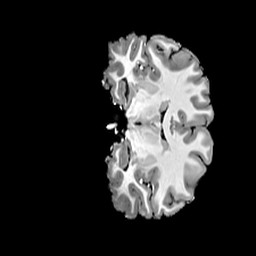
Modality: T1w
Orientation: coronal
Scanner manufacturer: siemens
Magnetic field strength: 7 T